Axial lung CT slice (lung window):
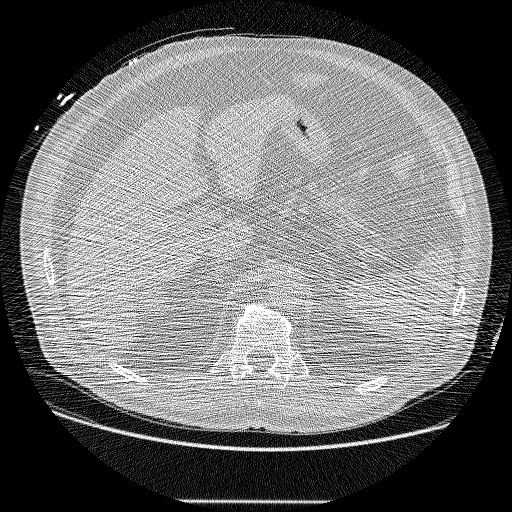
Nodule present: no